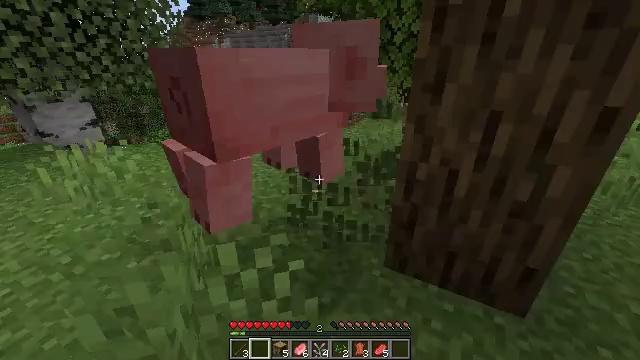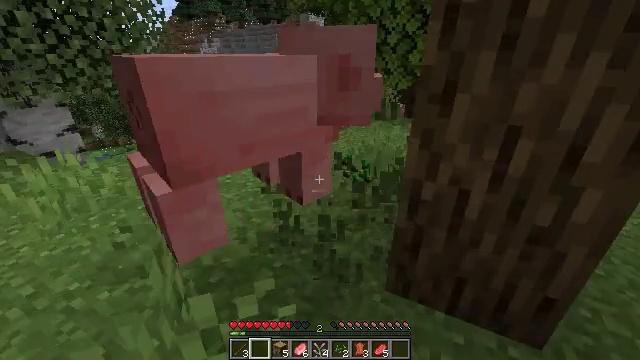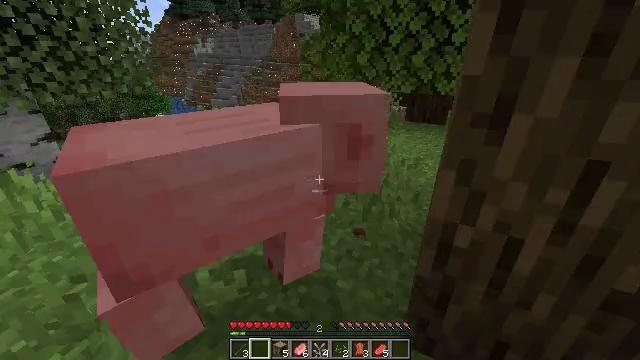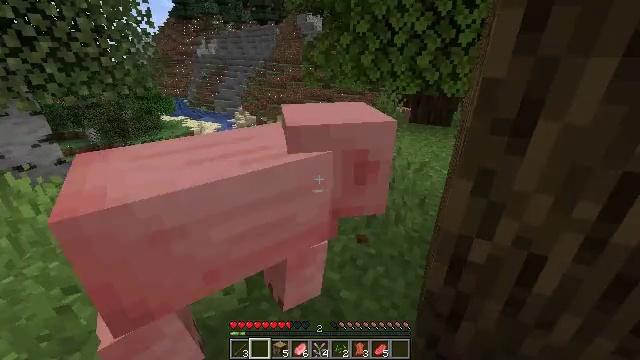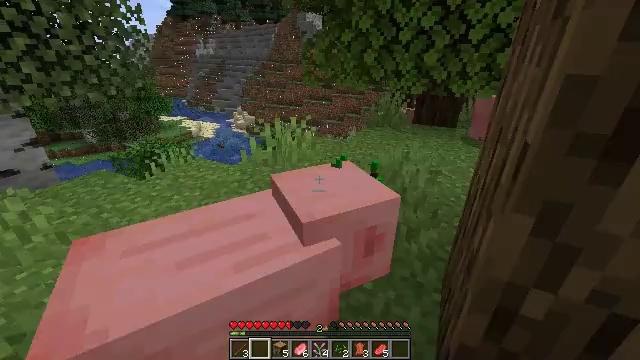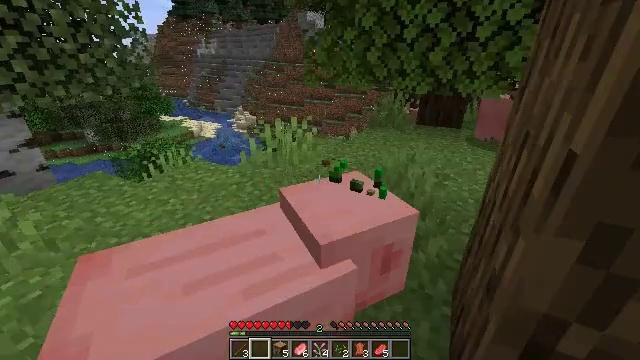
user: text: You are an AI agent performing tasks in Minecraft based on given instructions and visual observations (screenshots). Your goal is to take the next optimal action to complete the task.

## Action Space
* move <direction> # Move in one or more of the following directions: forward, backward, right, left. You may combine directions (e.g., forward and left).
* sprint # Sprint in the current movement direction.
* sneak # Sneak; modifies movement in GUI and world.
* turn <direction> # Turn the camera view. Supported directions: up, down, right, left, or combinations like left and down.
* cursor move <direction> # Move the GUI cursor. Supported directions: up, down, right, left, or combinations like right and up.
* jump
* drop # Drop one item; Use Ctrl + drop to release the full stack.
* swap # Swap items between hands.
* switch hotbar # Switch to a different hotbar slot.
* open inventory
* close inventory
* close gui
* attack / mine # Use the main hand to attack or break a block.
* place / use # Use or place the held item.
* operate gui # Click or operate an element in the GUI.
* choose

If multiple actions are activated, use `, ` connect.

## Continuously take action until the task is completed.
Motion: motion action
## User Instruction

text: Kill the pig.
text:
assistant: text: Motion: move forward, turn right, attack / mine
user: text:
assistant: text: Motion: move forward, attack / mine
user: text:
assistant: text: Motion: move forward, attack / mine
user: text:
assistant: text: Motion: move forward, attack / mine
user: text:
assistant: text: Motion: move forward, attack / mine
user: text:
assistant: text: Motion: attack / mine